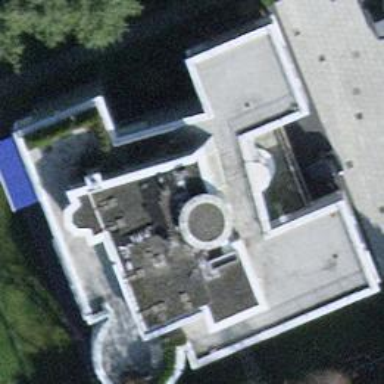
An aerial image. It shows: Building part with flat roof.